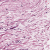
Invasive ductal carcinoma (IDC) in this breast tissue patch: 0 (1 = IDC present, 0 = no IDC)